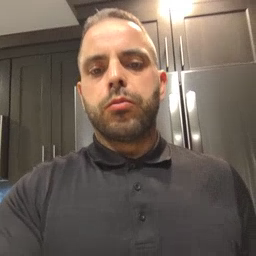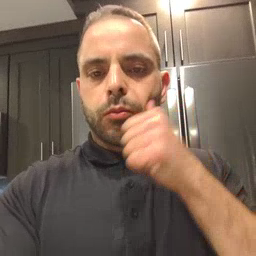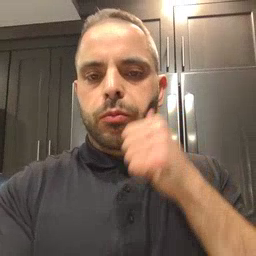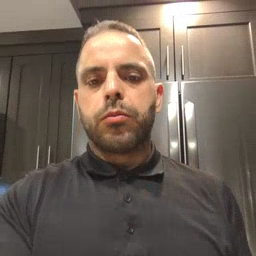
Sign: girl